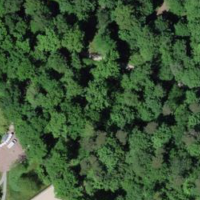
EUNIS habitat code: 41
Species observed at this site:
Lonicera acuminata